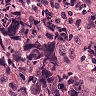
Metastatic tissue present: yes